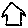
Label: house